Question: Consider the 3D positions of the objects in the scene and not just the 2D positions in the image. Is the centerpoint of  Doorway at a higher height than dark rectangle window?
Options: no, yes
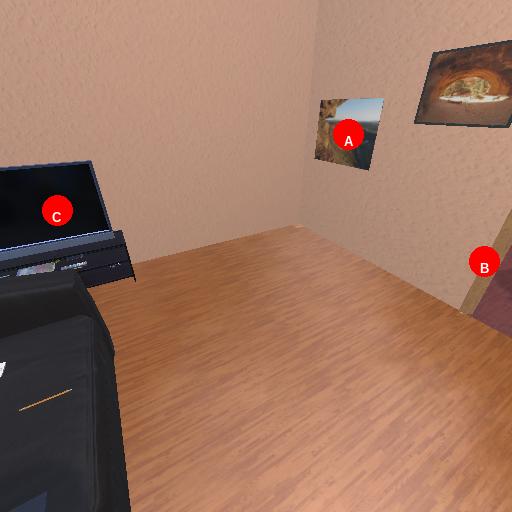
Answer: no